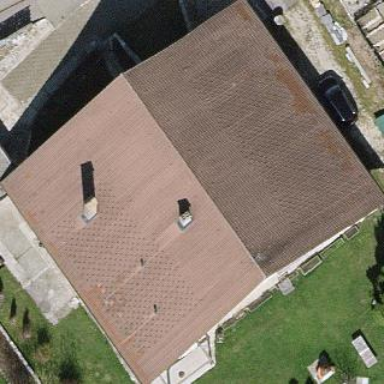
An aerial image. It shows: Gabled building.